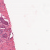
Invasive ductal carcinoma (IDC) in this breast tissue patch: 0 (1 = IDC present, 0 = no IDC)